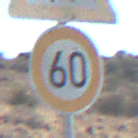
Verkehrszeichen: Geschwindigkeit60
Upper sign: Gegenverkehr
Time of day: Midday
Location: Outdoor (Nature)
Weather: Clear
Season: NotSpecified
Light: Natural